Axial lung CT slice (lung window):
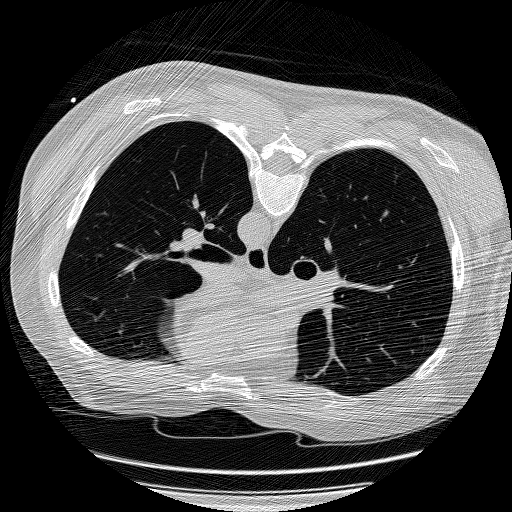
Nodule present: no